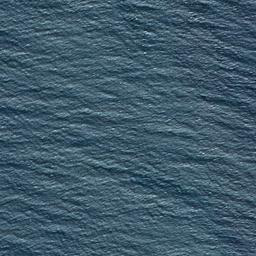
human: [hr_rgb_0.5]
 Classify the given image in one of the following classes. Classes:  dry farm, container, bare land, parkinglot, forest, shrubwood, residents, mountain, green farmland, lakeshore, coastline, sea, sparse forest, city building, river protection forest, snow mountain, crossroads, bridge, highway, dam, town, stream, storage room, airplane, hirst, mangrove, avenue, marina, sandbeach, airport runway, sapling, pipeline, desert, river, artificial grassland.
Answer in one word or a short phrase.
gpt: sea